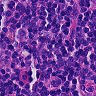
Metastatic tissue present: no